Field crop: maize
Growth stage: 2
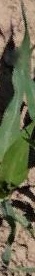
Species: maize